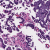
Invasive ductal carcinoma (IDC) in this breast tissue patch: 1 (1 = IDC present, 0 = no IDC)